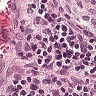
Metastatic tissue present: no